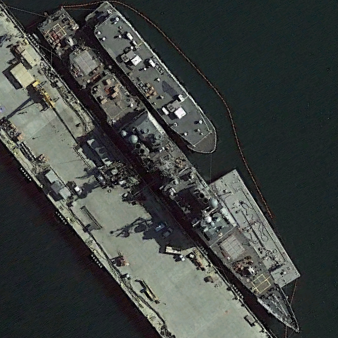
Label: cruiser